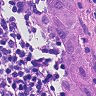
Metastatic tissue present: yes